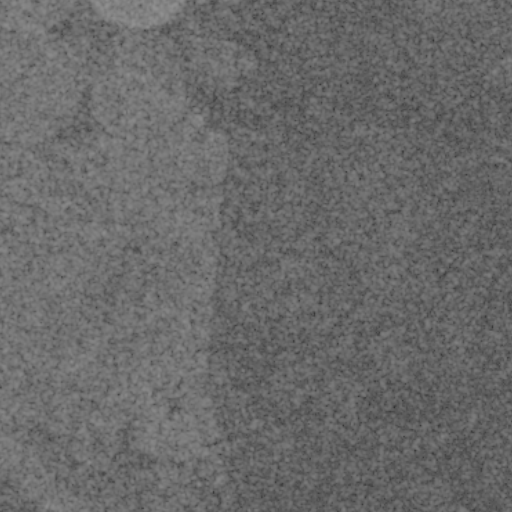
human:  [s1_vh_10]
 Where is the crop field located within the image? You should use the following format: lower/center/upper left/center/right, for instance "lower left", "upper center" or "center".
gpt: The crop field is located in the upper left of the image.
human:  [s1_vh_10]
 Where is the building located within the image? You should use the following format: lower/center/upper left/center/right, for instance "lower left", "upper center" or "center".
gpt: The building is located in the upper left of the image.
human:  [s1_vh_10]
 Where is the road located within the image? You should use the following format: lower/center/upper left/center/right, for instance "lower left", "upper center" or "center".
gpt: There is no road in the image.

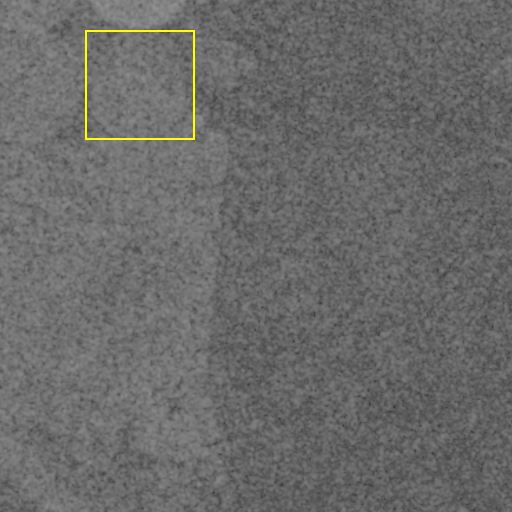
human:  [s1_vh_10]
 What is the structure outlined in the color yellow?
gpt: The structure outlined in yellow is a crop field.
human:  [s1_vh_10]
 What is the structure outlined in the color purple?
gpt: There is no purple outline.